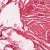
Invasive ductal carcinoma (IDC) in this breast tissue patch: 0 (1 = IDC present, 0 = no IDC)